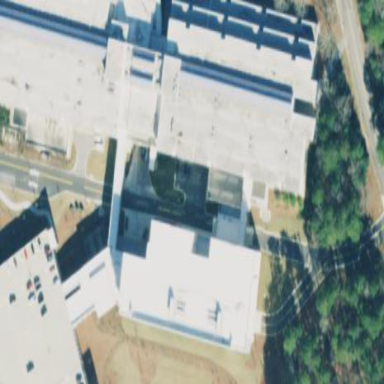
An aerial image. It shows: Building part with flat roof.